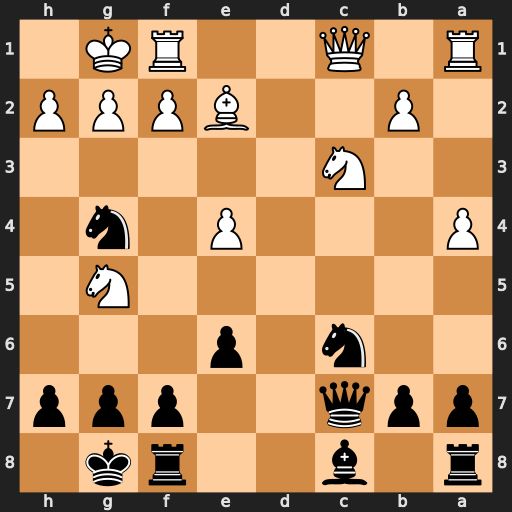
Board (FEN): r1b2rk1/ppq2ppp/2n1p3/6N1/P3P1n1/2N5/1P2BPPP/R1Q2RK1
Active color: b
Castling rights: -
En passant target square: -
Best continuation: Qxh2#